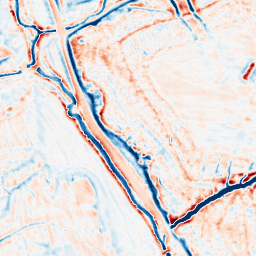
Category: edge_preserving
Decomposition family: bilateral
Decomposition parameters: d: 15
sigma_color: 25
sigma_space: 150
Upsampling method: linear_exact
Upsampling parameters: scale: 8
Upsampling scale: 8